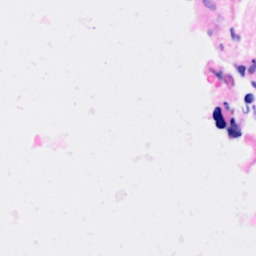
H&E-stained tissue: Breast